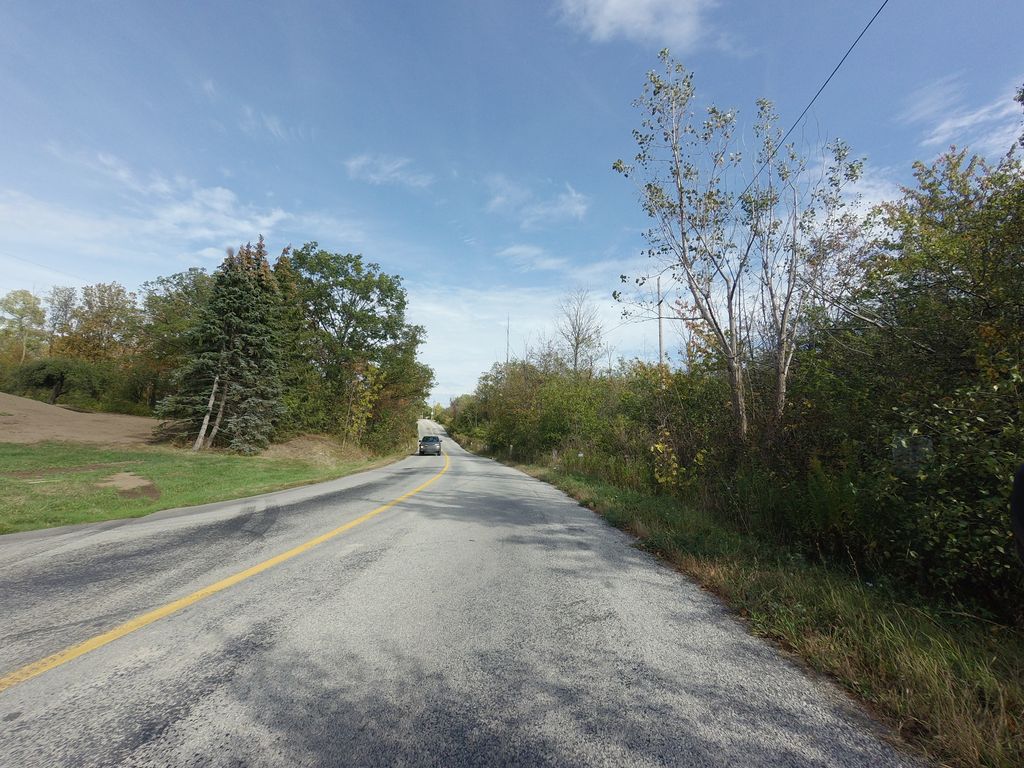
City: hamilton